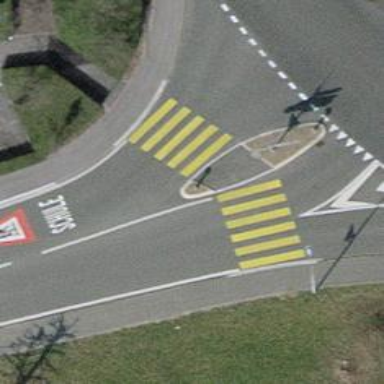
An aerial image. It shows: Uncontrolled road crossing with pedestrian island.